Question: There are no possibility to see ToolTip on irregular chart when some points placed on the same X line but with different Y values.

actually I expected observe tooltip in that places where mouse positioned and if the graph Point exist in the small radius around. However for the picture above we can observed tooltip only for the higest and pre-higest points, but not for the lowest and pre-lowes points.
Thanks
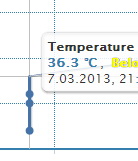
Answer: Yes, duplicated points on xAxis are not supported for (sp)line series. You can use scatter series with 'lineWidth: 1' instead.